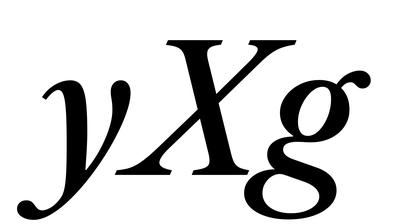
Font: LibreCaslonText-Italic_Medium_Italic